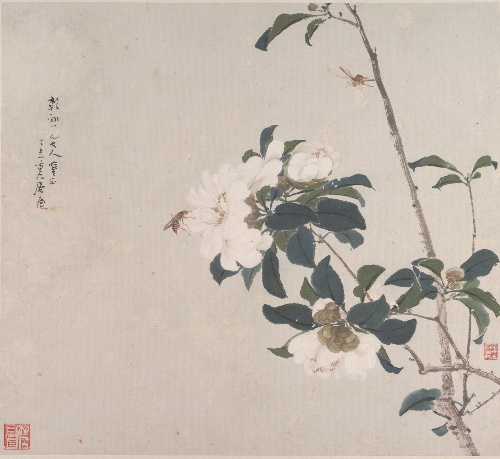
Title: 清　居廉　花卉蟲草　冊頁　八開|Insects and Flowers
Artist: Ju Lian
Artist bio: Chinese, 1828–1904
Date: dated 1865
Object type: Album
Classification: Paintings
Medium: Album of eight leaves; ink and color on paper
Culture: China
Period: Qing dynasty (1644–1911)
Dimensions: Image (each): 12 3/4 × 14 1/8 in. (32.4 × 35.9 cm)
Mat (each): 18 × 19 3/8 in. (45.7 × 49.2 cm)
Department: Asian Art
Credit line: Gift of Robert Hatfield Ellsworth, in memory of La Ferne Hatfield Ellsworth, 1986
Accession year: 1986
Repository: Metropolitan Museum of Art, New York, NY
Tags: Insects|Flowers